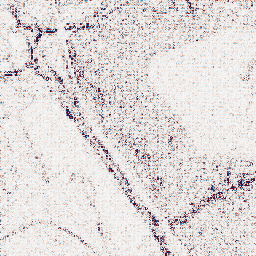
Category: wavelet
Decomposition family: wavelet_biorthogonal
Decomposition parameters: wavelet: bior3.5
level: 1
Upsampling method: sinc_blackman
Upsampling parameters: scale: 8
kernel_size: 16
Upsampling scale: 8